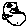
Label: zigzag